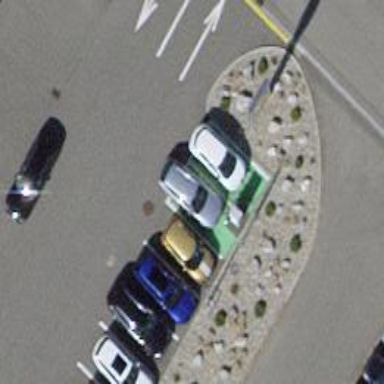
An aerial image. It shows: Charging station.